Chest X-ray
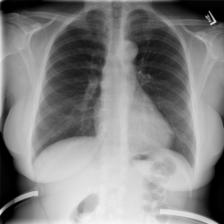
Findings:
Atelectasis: negative
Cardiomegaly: negative
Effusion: negative
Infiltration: negative
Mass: negative
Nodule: negative
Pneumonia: negative
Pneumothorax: negative
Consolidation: negative
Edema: negative
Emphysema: negative
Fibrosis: negative
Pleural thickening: negative
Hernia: negative